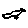
Label: bird